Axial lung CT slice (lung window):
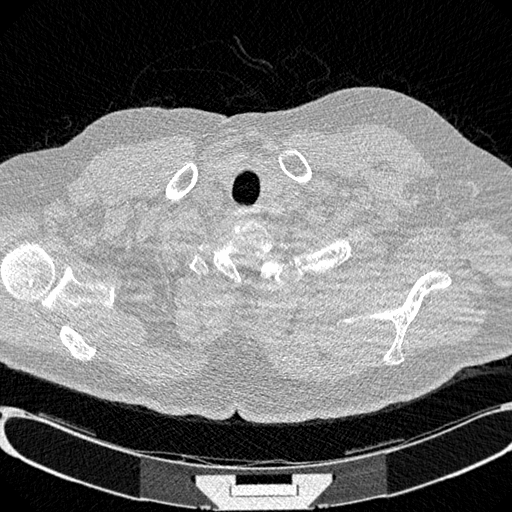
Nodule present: no